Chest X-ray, PA view. Patient: 40 years old, sex F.
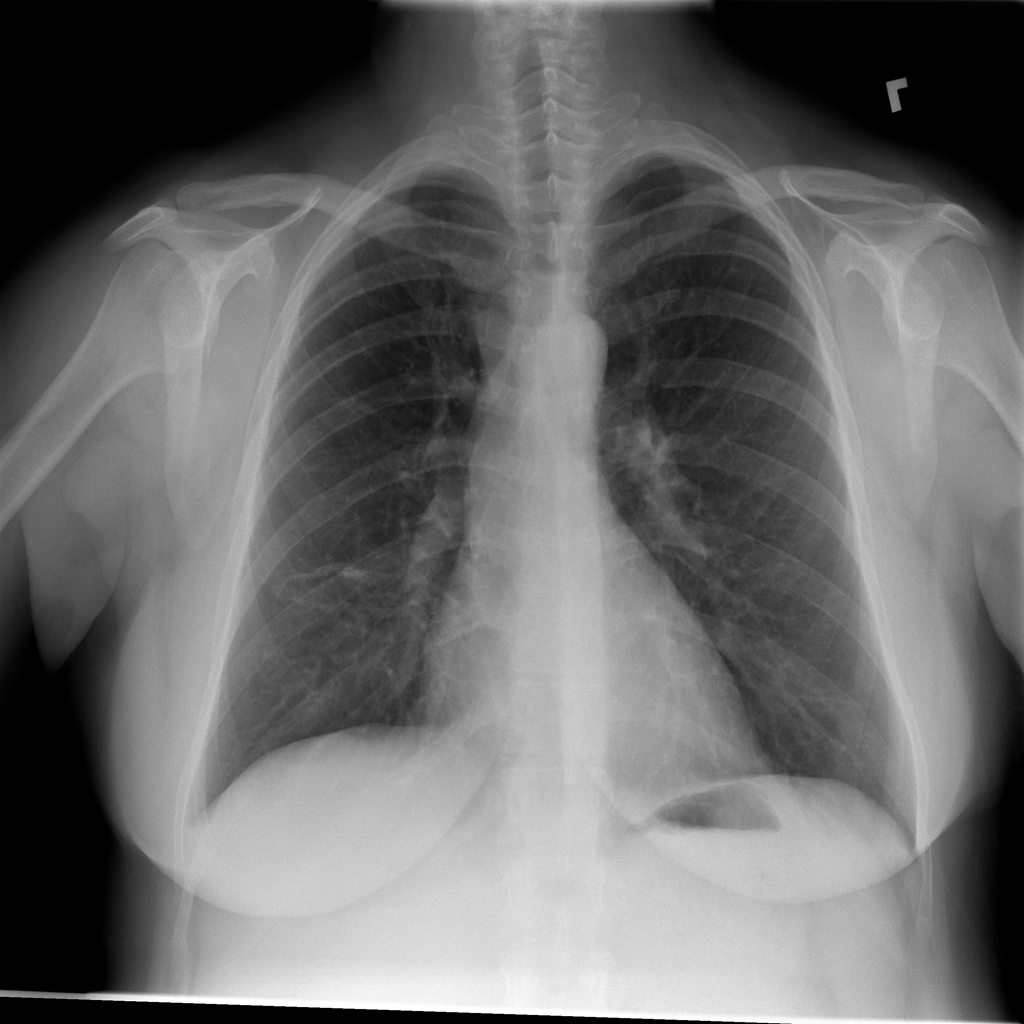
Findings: No Finding